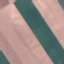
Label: AnnualCrop